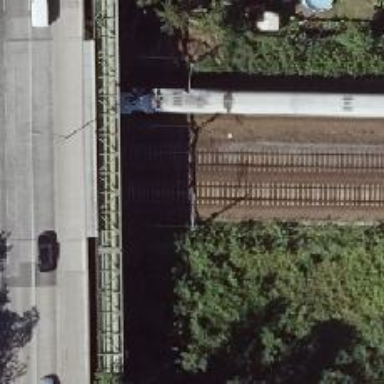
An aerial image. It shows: Milestone along the railway with catenary mast.